Question: I am new to HTML language.I want to add Google Map in my project.
As i am not getting map displayed correctly, and I cannot show my current location that I give in the map

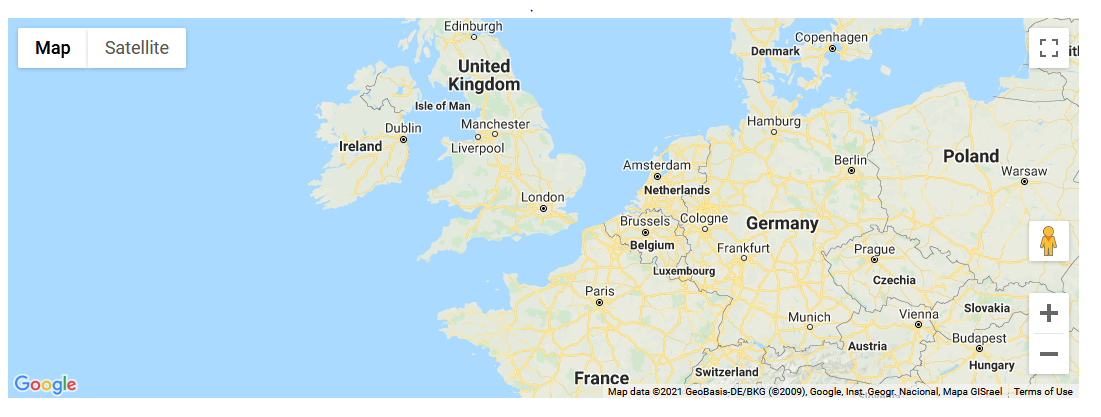
Answer: You need an API first:
1. Go to the Google Cloud Console
2. Create or select a project
3. Click continue to enable the API
4. On the credentials page, get an API key.
5. Replace the API key in the code below
HTML:
'''
<!DOCTYPE html>
<html>
<head>
<title>Add Map</title>
<script
src="https://maps.googleapis.com/maps/api/js?
key=YOUR_API_KEY&callback=initMap&libraries=&v=weekly"
defer
></script>
<link rel="stylesheet" type="text/css" href="./style.css" />
<script src="./index.js"></script>
</head>
<body>
<h3>My Google Maps Demo</h3>
<!--The div element for the map -->
<div id="map"></div>
</body>
</html>
'''
CSS:
'''
/* Set the size of the div element that contains the map */
#map {
height: 400px;
width: 100%;
}
'''
JavaScript:
'''
// Initialize and add the map
function initMap() {
// The location of Uluru
const uluru = { lat: -25.344, lng: 131.036 };
// The map, centered at Uluru
const map = new google.maps.Map(document.getElementById("map"), {
zoom: 4,
center: uluru,
});
// The marker, positioned at Uluru
const marker = new google.maps.Marker({
position: uluru,
map: map,
});
}
'''